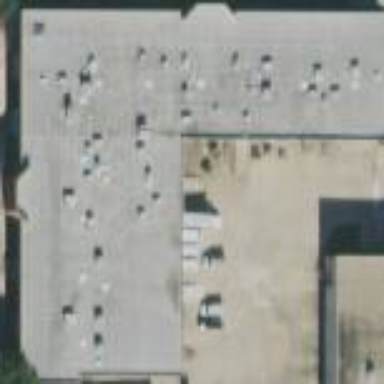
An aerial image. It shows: Office building.